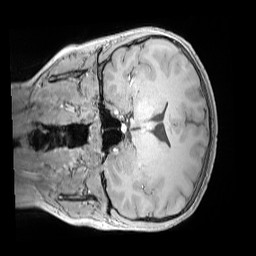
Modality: MP2RAGE
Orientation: coronal
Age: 12
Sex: male
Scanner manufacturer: siemens
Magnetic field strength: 3 T
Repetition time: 4 s
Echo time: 0.00303 s